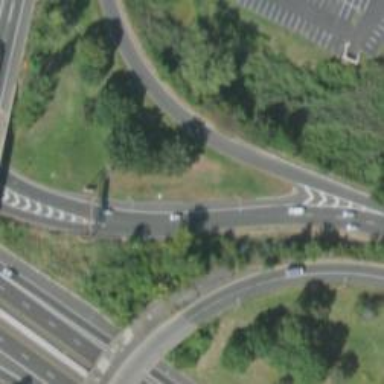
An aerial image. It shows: Motorway junction.